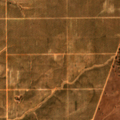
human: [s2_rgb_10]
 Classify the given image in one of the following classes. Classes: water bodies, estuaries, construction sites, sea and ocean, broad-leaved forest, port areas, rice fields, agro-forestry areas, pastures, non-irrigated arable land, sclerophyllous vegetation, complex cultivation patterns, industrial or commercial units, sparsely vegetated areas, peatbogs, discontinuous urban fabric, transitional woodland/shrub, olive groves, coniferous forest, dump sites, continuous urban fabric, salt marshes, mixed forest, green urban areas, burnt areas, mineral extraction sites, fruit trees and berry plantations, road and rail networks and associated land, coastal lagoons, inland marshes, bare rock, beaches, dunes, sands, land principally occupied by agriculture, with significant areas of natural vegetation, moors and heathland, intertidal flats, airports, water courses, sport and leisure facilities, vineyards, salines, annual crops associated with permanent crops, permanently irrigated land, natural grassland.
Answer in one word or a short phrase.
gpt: non-irrigated arable land, olive groves